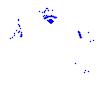
Particle: electron